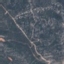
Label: HerbaceousVegetation